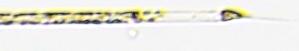
Label: Rhizosolenia